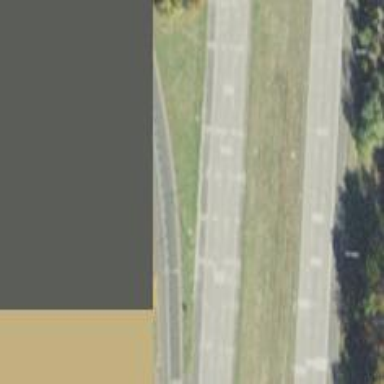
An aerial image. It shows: Asphalt motorway link.